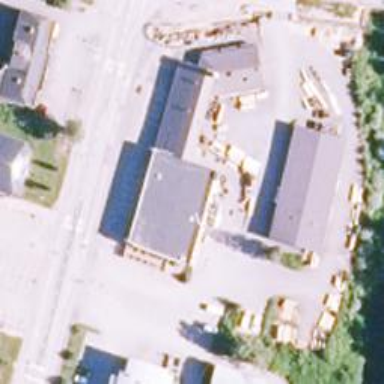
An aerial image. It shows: Retail building.